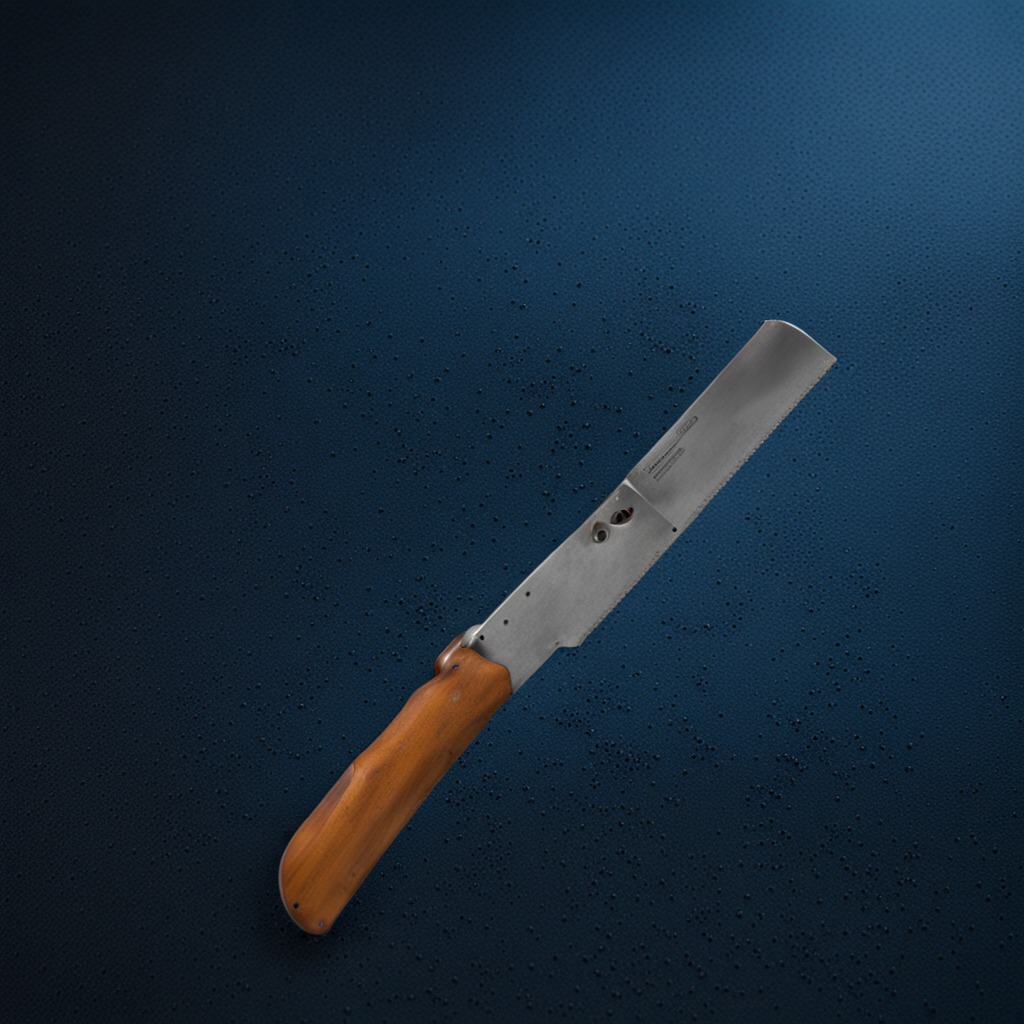
A metal saw is lying on a clean granite tabletop covered with a blue rubber mat inside a workshop at night dim ambient light soft shadows worn but beneath the mat.